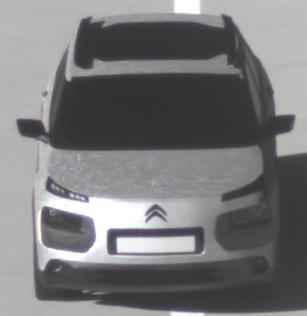
Make: Citroen
Model: C4 Cactus PureTech 75
Detailed model: C4 Cactus
Model produced from: 2014/09
Model produced until: 2015/03
Doors: 5
Color: white
Road condition: dry road
Daytime: morning or afternoon
Contrast: high contrast